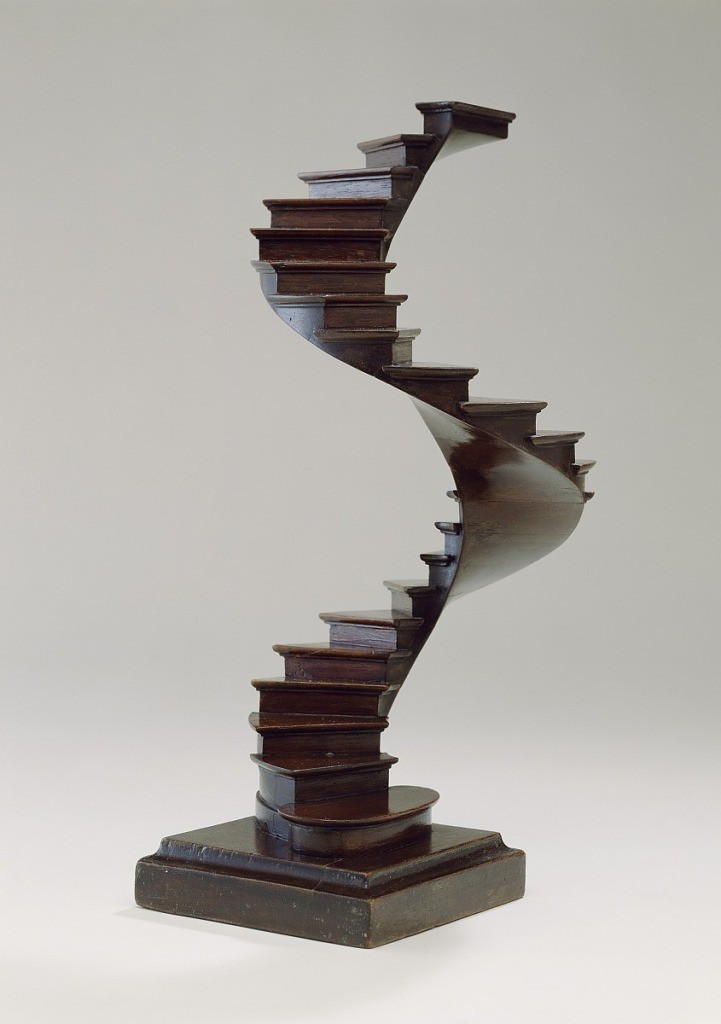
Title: staircase model
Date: late 19th century
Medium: cherry (wood), walnut
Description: Spiral staircase model in English style.